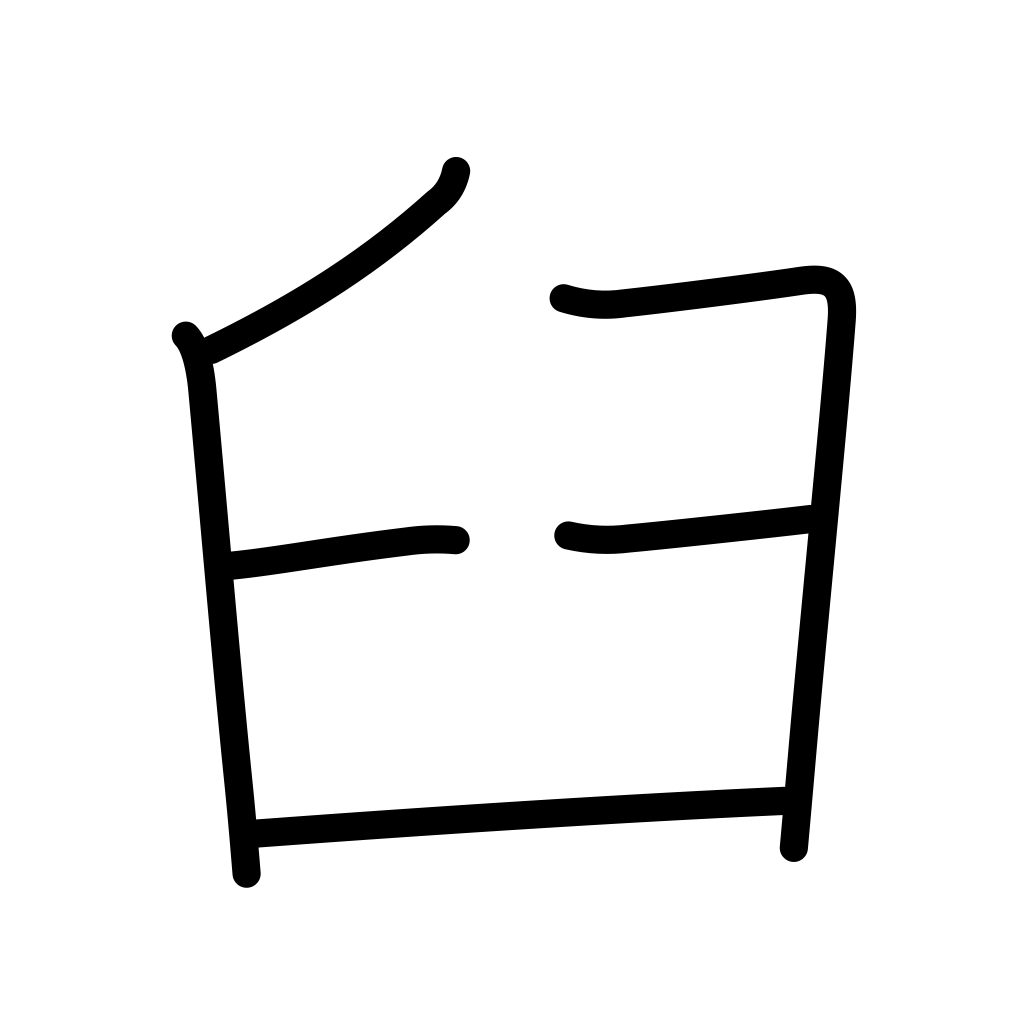
Meaning: mortar